Question: I need to show a custom dialog in my Android application. Standard 'AlertDialog' design is unacceptable. Android docs say:
> Tip: If you want a custom dialog, you can instead display an Activity
as a dialog instead of using the Dialog APIs. Simply create an
activity and set its theme to Theme.Holo.Dialog in the
manifest element:That's it. The activity now displays in a dialog window instead of
fullscreen.
Sounded promising. I did it, but transparency does not work! Background is always grey:

Here is a desc in the manifest:
'''
<activity
android:name=".MyDialogActivity"
android:screenOrientation="portrait"
android:theme="@android:style/Theme.Holo.Dialog.NoActionBar" >
</activity>
'''
Here is a root of my activity:
'''
<RelativeLayout xmlns:android="http://schemas.android.com/apk/res/android"
xmlns:tools="http://schemas.android.com/tools"
android:background="#<PHONE>"
android:layout_width="400dp"
android:layout_height="wrap_content" >
// Content ... //
</RelativeLayout>
'''
I tried also 'android:background="@null"' - effect was the same.
If I use 'android:background="#ff0000"' then it's red (as it should be). But how do I make it transparent?
I ended up with
'''
<style name="MyThemeDialogCustom" parent="android:Theme.Holo.Dialog.NoActionBar" >
<item name="android:windowBackground">@color/transparent</item>
<item name="android:colorBackgroundCacheHint">@null</item>
</style>
'''
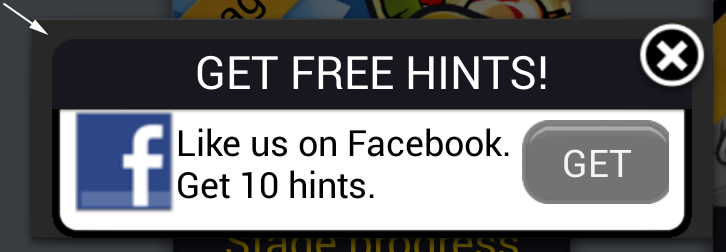
Answer: make theme like this
'''
<style name="ThemeDialogCustom">
<item name="android:windowFrame">@null</item>
<item name="android:windowIsFloating">true</item>
<item name="android:windowContentOverlay">@null</item>
<item name="android:windowAnimationStyle">@android:style/Animation.Dialog</item>
<item name="android:windowBackground">@color/transparent</item>
<item name="android:colorBackgroundCacheHint">@null</item>
</style>
'''